Question: I am adding a scroll programatically, but for some reason it doesn't start at the start.
'''
self.backgroundColor = [UIColor redColor];
self.scrollView = [[UIScrollView alloc]initWithFrame:self.frame];
self.scrollView.backgroundColor = [UIColor greenColor];
[self addSubview:self.scrollView];
self.scrollView.contentSize = CGSizeMake(self.scrollView.frame.size.width, self.scrollView.frame.size.height);
'''
Here are some logs:
'''
NSLog(@"contentOffset - %@",NSStringFromCGPoint(self.scrollView.contentOffset));
NSLog(@"contentSize - %@",NSStringFromCGSize(self.scrollView.contentSize));
NSLog(@"contentInset - %@",NSStringFromUIEdgeInsets(self.scrollView.contentInset));
NSLog(@"frame - %@",NSStringFromCGRect(self.scrollView.frame));
2014-03-20 12:53:56.356 contentOffset - {0, 0}
2014-03-20 12:53:56.357 contentSize - {320, 423}
2014-03-20 12:53:56.357 contentInset - {0, 0, 0, 0}
2014-03-20 12:53:56.358 frame - {{0, 156}, {320, 423}}
2014-03-20 12:53:56.360 contentOffset - {0, 0}
2014-03-20 12:53:56.360 contentSize - {320, 423}
2014-03-20 12:53:56.361 contentInset - {0, 0, 0, 0}
2014-03-20 12:53:56.361 frame - {{0, 156}, {320, 423}}
'''

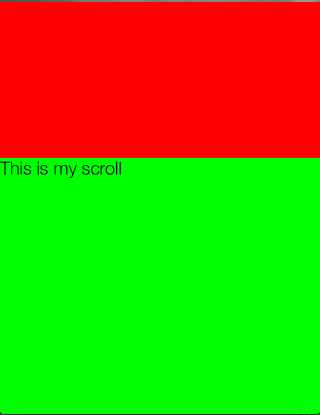
Answer: Instead of 'self.frame' try 'self.bounds'.
Frame is position with respect to the superview. But bounds start from (0,0)